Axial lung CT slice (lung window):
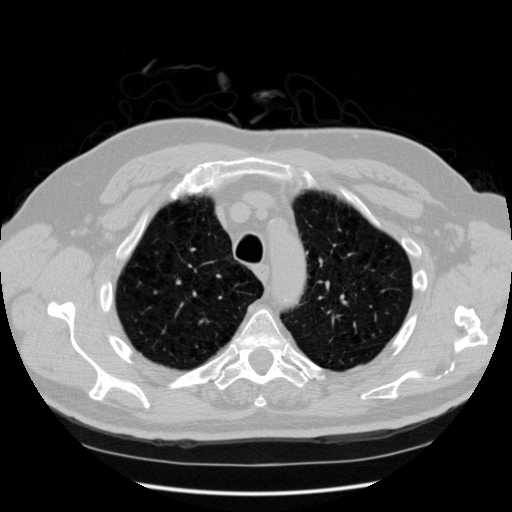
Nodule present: no